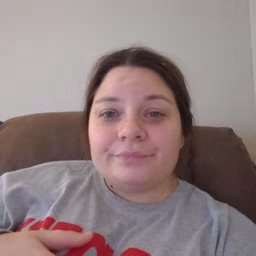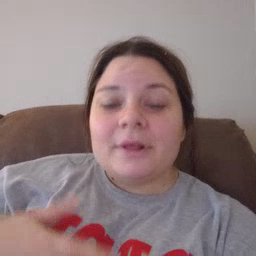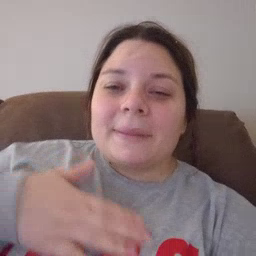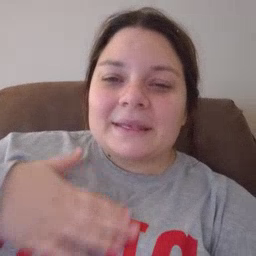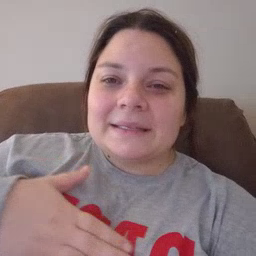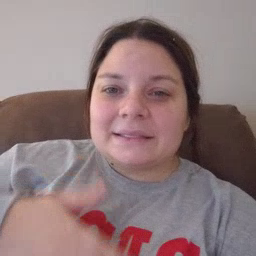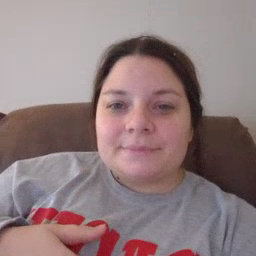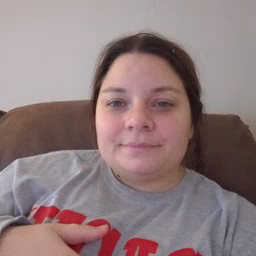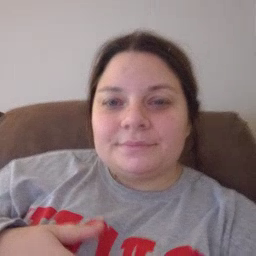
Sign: please